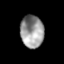
Tissue: lung
Cell type: T cells
Senescence score: 0.2324
Nuclear area (px): 742
Mean DAPI intensity: 150.98